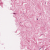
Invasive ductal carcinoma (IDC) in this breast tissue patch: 0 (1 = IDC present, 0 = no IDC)